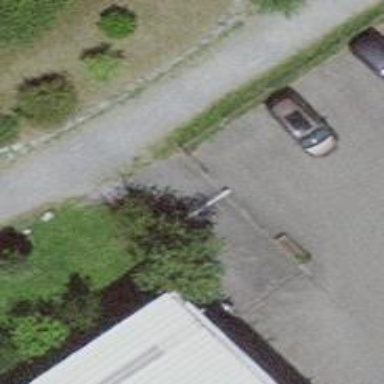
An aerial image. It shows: Gate.